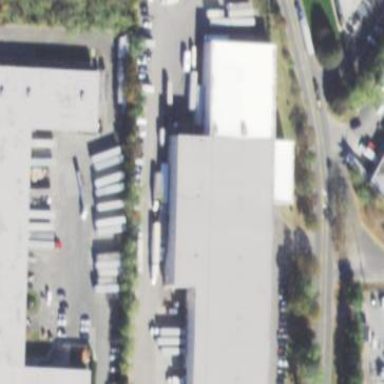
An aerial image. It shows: Warehouse building.